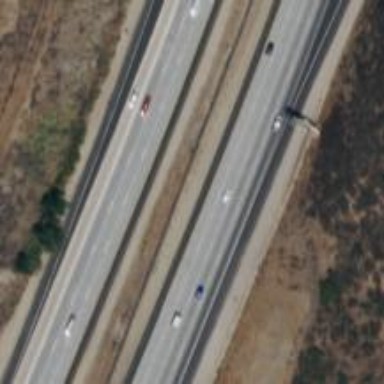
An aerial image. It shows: Motorway.